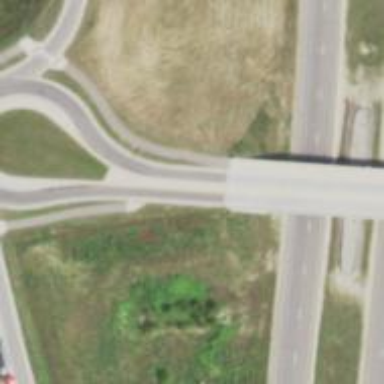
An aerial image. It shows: Tertiary road crossing roundabout bridge.